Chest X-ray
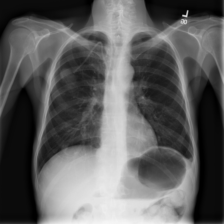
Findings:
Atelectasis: negative
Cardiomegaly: negative
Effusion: positive
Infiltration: negative
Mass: negative
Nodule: positive
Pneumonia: negative
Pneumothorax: negative
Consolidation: negative
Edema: negative
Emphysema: negative
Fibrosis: negative
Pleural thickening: negative
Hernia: negative